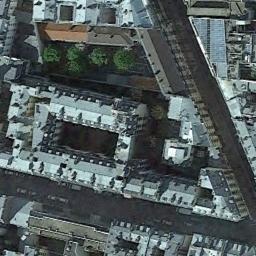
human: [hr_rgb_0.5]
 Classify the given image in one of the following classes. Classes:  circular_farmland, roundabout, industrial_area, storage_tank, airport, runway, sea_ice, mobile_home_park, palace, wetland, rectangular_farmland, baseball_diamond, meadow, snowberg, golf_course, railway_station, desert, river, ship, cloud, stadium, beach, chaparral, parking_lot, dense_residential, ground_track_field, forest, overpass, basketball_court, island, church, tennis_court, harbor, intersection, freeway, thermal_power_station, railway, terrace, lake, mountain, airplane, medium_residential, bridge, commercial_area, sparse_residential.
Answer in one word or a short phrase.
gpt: commercial_area